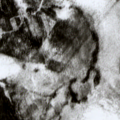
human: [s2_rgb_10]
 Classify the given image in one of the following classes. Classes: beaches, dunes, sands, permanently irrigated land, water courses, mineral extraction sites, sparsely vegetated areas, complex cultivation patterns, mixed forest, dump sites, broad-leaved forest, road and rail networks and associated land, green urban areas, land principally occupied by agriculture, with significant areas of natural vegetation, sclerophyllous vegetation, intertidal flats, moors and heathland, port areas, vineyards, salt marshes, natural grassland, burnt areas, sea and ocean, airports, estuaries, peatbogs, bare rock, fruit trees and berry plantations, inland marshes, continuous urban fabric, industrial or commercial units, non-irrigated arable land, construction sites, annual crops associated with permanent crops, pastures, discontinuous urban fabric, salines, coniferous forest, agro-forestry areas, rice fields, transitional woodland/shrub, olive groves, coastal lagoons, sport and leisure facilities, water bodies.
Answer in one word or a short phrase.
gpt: coniferous forest, transitional woodland/shrub, peatbogs